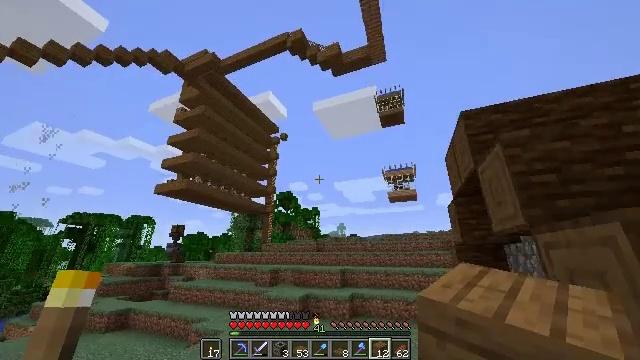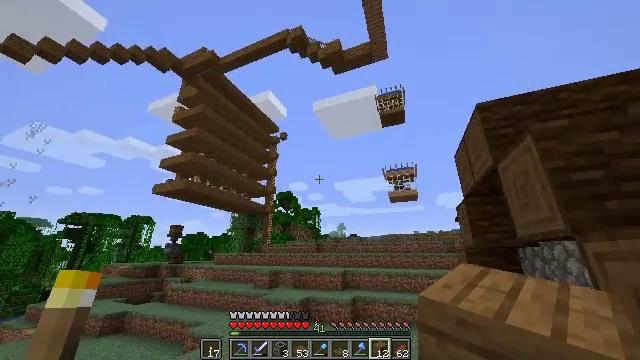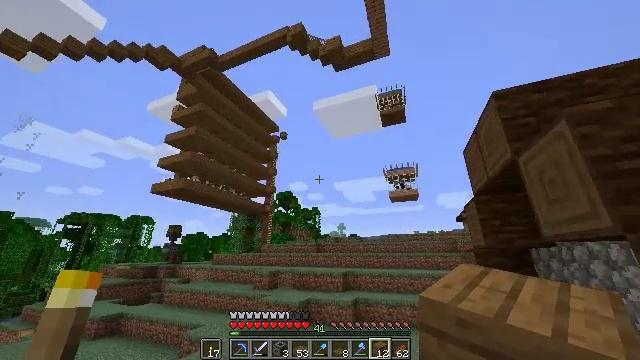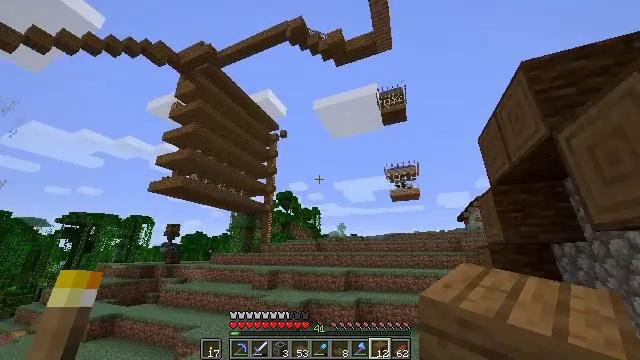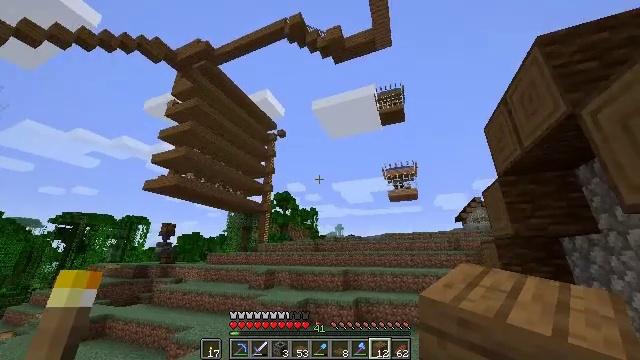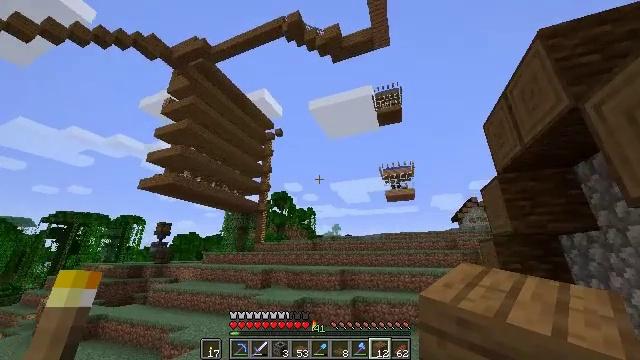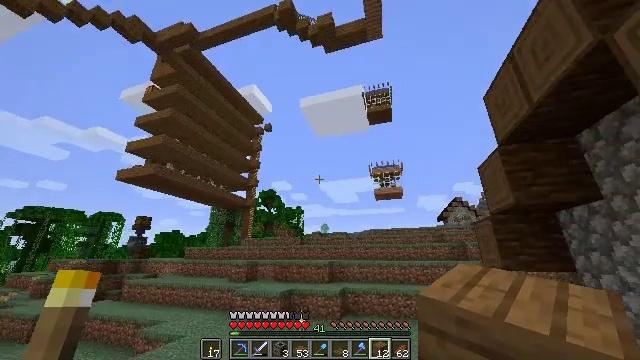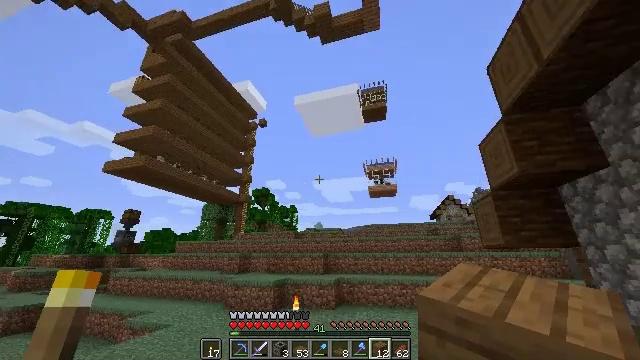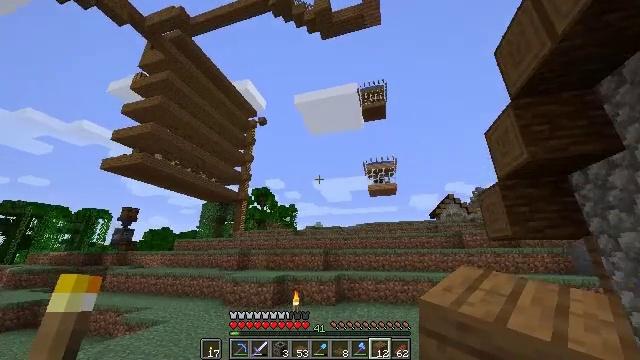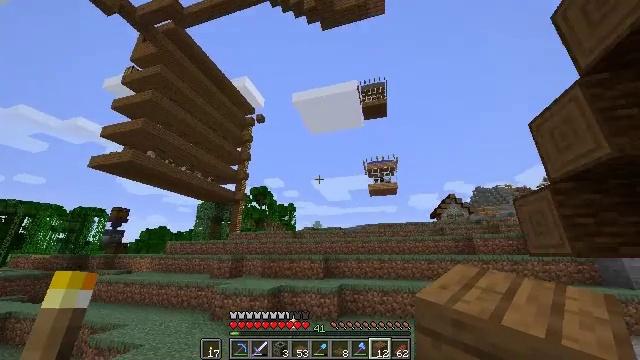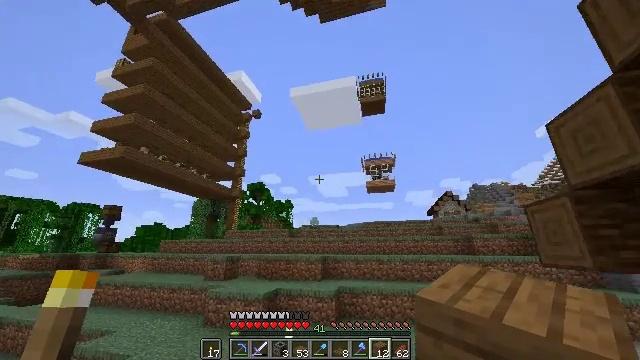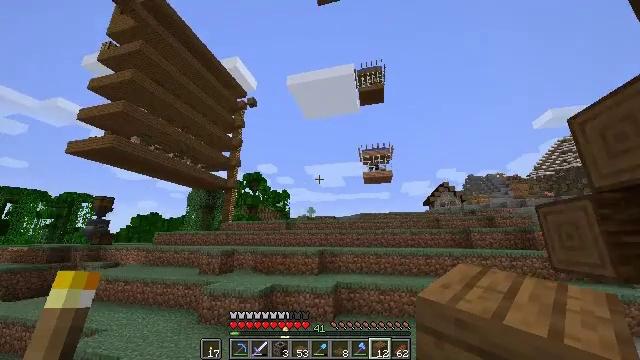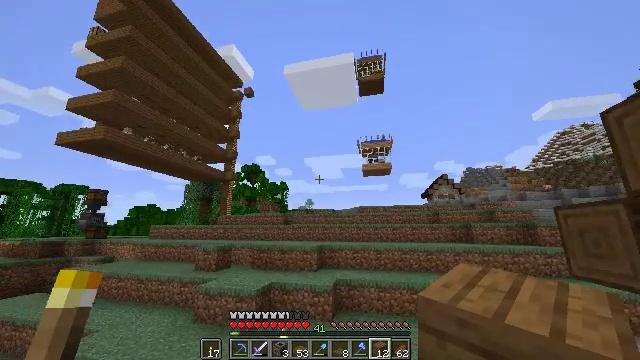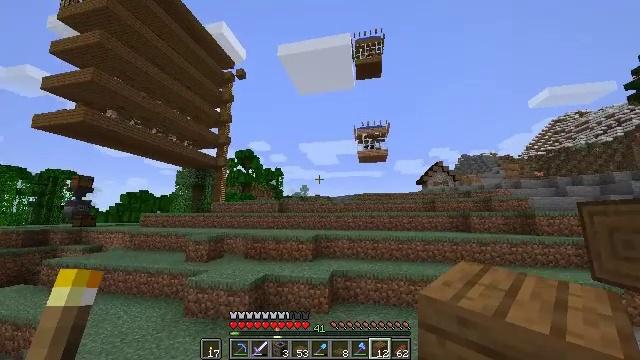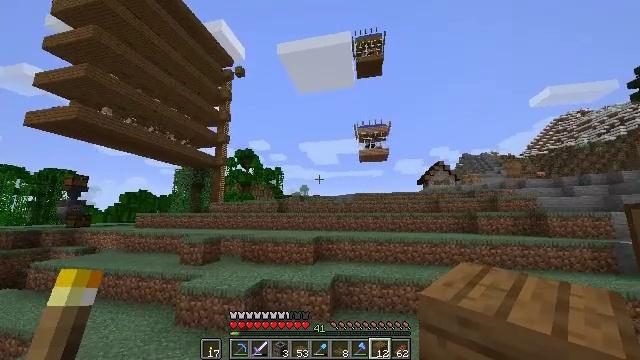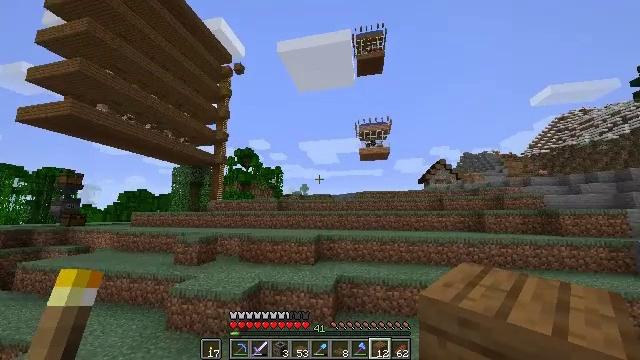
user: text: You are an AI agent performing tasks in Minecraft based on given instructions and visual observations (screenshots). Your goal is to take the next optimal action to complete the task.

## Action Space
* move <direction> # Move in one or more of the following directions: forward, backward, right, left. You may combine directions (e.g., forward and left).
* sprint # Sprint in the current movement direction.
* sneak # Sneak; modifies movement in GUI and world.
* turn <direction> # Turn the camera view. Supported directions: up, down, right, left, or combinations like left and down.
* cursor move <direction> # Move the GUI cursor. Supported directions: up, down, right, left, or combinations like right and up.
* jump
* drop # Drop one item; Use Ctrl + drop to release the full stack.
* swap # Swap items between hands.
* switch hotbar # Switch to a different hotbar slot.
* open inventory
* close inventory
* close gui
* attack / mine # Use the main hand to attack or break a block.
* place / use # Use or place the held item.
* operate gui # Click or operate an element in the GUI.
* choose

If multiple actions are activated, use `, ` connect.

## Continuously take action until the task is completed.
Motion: motion action
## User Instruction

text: Put the ingredients together and craft a rabbit stew.
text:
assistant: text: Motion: move forward, sprint, jump
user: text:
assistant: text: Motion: move forward, jump
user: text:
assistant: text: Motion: move forward, jump
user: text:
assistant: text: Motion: move forward, jump
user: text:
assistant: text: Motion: move forward, jump
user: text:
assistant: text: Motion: move forward, turn right, jump
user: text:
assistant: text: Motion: move forward, turn right, jump
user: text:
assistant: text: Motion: move forward, jump
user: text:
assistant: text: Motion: move forward, sprint, jump
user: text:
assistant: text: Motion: move forward, sprint, turn down, jump
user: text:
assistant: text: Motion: move forward, sprint, turn down, jump
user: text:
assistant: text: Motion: move forward, turn down, jump
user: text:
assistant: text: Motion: move forward, turn right and down, jump
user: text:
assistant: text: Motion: move forward, jump
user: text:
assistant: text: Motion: move forward, jump
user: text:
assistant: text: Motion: move forward, jump
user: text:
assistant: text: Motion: move forward, jump
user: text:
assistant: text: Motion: move forward, jump
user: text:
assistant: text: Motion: move forward, jump
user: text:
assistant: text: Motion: move forward, jump
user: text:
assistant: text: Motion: move forward, sprint, jump
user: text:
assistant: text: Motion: move forward, sprint, jump
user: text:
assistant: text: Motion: move forward, sprint, jump
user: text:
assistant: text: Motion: move forward, sprint, jump
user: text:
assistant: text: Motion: move forward, jump
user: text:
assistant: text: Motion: move forward, jump
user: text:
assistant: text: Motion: move forward, jump
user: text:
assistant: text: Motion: move forward, jump
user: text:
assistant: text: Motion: move forward, turn left, jump
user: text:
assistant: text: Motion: move forward, turn left and up, jump